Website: home-depot
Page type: billing-address
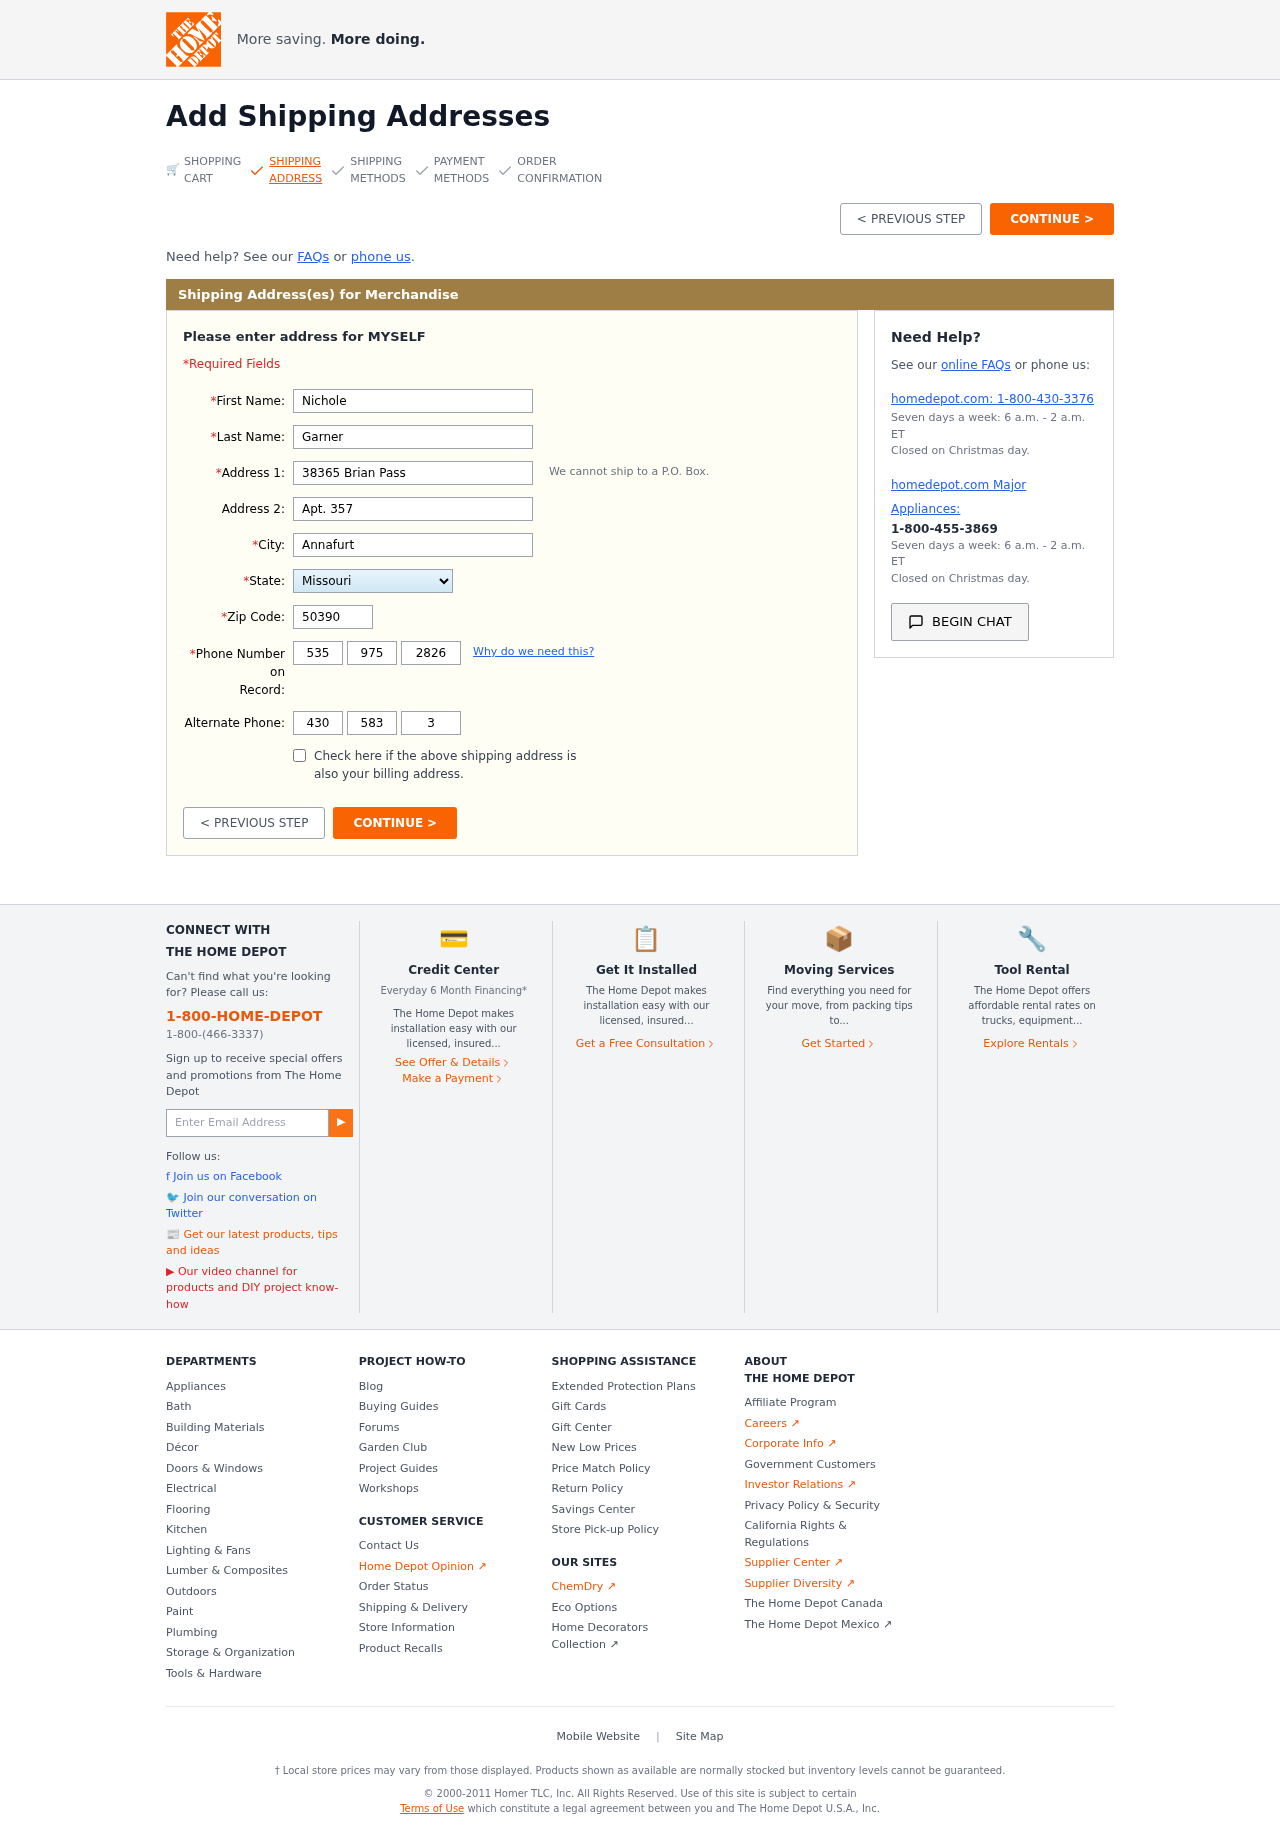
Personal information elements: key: PII_STATE
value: Missouri
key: PII_FIRSTNAME
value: Nichole
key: PII_LASTNAME
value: Garner
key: PII_STREET
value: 38365 Brian Pass
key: PII_STREET2
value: Apt. 357
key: PII_CITY
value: Annafurt
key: PII_POSTCODE
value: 50390
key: PII_PHONE_AREA
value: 535
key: PII_PHONE_PREFIX
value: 975
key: PII_PHONE_LINE
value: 2826
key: PII_PHONE_ALT_AREA
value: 430
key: PII_PHONE_ALT_PREFIX
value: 583
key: PII_PHONE_ALT_LINE
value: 3995